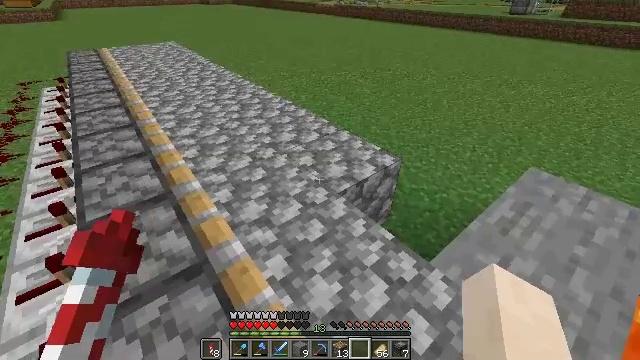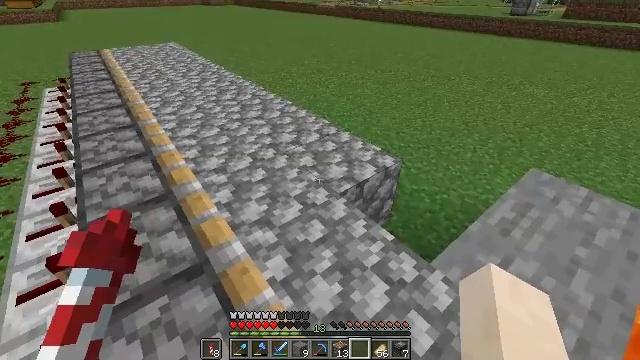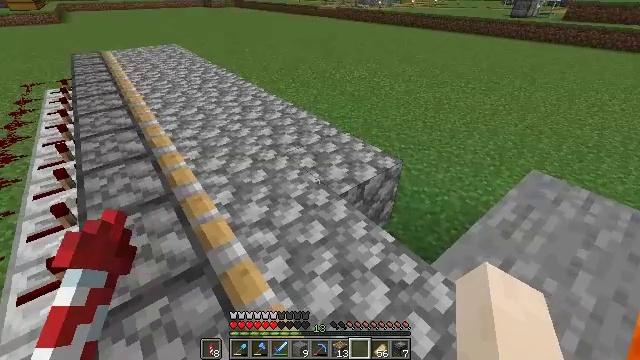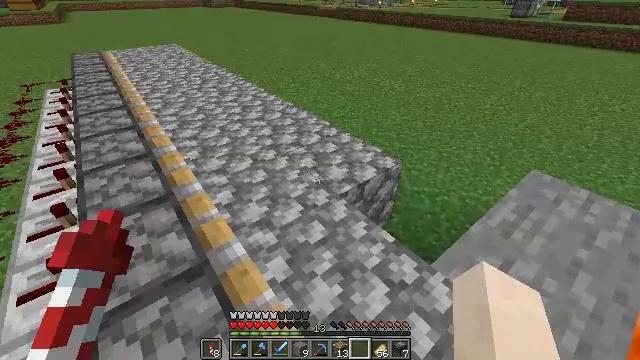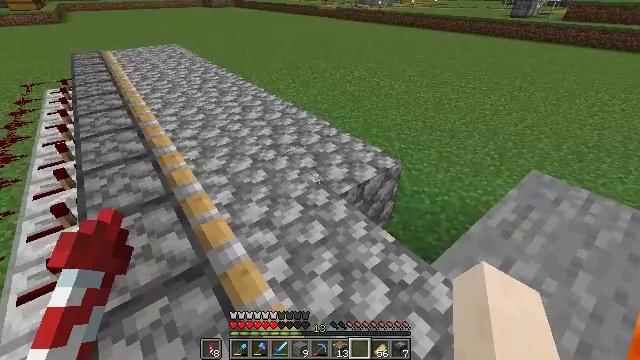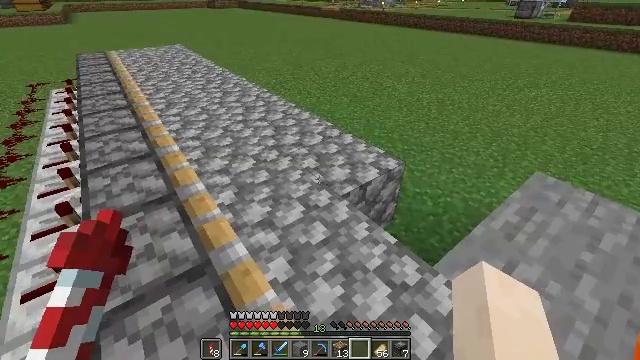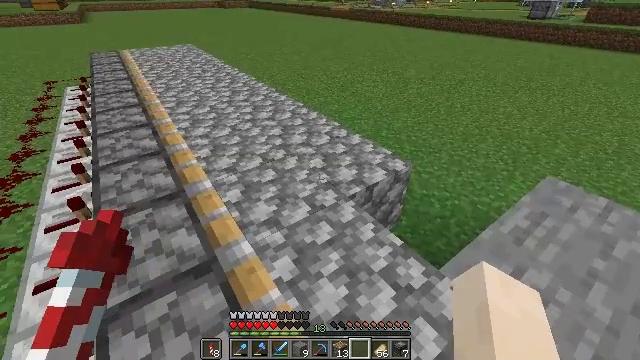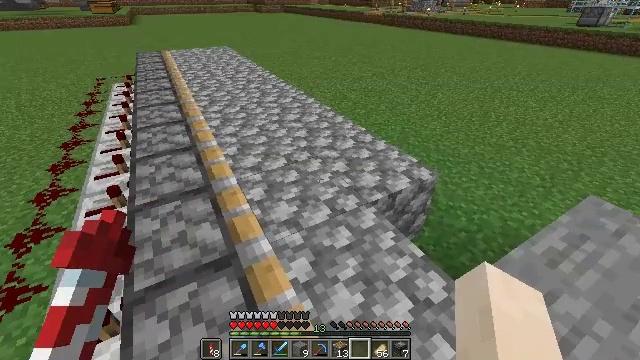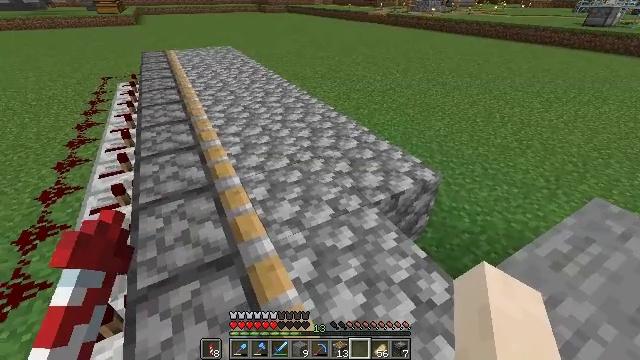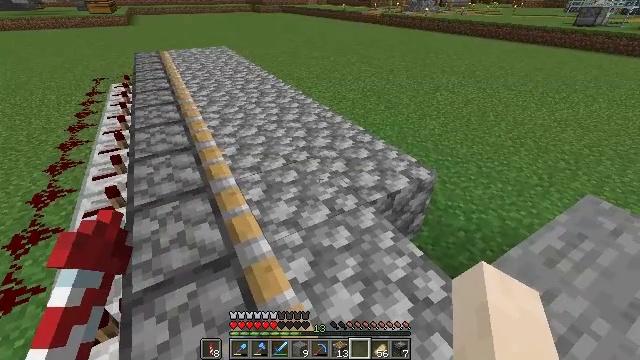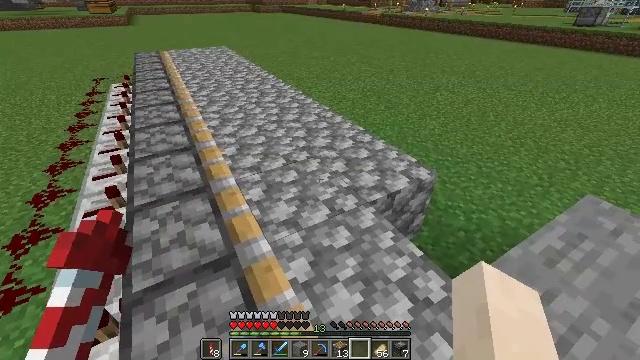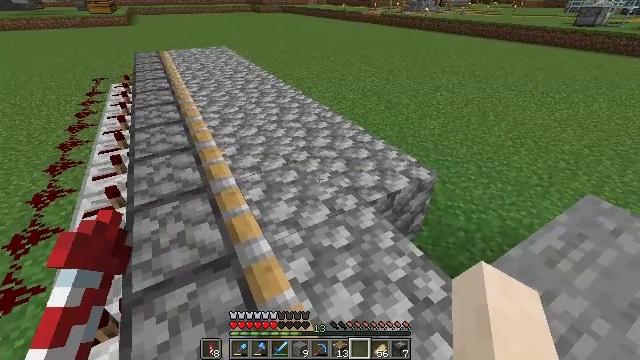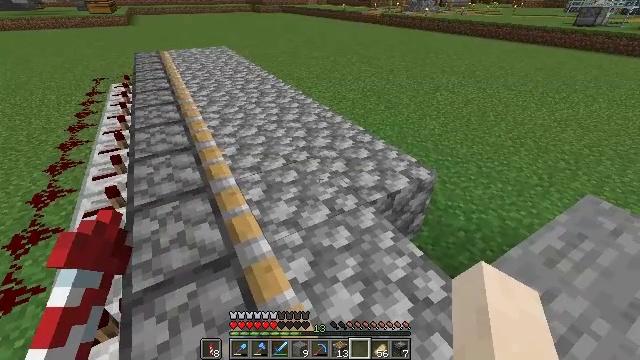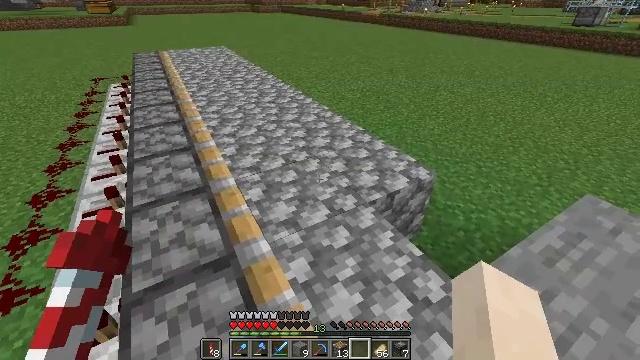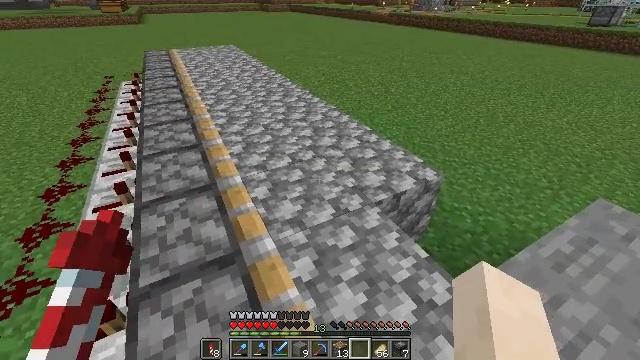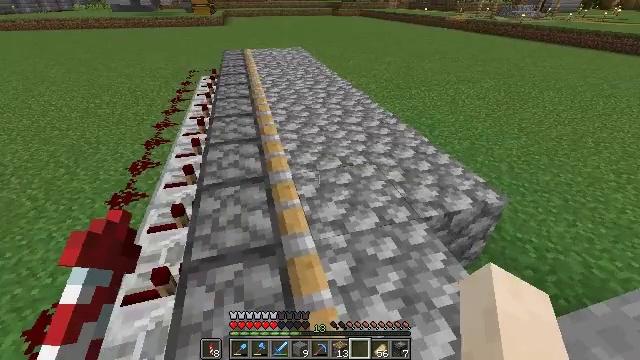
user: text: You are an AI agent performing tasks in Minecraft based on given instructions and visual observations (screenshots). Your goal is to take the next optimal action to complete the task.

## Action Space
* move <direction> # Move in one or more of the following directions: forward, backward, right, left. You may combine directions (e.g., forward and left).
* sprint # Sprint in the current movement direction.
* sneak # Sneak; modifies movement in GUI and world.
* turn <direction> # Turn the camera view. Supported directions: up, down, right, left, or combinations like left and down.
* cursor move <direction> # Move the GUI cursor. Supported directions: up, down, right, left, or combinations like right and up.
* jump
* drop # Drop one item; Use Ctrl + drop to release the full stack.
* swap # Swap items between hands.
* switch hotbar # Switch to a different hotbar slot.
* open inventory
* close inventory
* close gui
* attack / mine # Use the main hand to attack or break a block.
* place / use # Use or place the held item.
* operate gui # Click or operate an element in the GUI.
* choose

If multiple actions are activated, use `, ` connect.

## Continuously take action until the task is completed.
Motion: motion action
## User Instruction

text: Retrieve the redstone wire by breaking it.
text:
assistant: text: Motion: no_op
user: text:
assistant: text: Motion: no_op
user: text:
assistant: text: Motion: no_op
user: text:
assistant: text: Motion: no_op
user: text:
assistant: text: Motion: no_op
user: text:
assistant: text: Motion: turn left
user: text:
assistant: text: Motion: turn left
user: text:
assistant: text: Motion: no_op
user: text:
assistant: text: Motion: turn right
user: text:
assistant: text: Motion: no_op
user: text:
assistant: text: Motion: no_op
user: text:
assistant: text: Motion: no_op
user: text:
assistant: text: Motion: no_op
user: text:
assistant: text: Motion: turn left
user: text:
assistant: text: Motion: turn left
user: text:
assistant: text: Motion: turn left and up
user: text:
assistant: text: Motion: turn left and up
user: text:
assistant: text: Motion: no_op
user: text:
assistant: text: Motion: no_op
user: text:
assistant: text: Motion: no_op
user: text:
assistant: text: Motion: no_op
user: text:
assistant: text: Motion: no_op
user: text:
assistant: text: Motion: turn right
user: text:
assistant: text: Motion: turn right
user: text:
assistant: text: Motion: no_op
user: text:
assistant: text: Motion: no_op
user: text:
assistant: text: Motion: no_op
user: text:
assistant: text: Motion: no_op
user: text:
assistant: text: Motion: move forward
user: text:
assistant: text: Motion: move forward